Question: '''
public class Encryption {
private static final int[] encrypt = {2, 9, 3, 4, 6, 8, 1, 0};
private static final int[] decrypt = new int[8];
private static final int minLength = 10;
String encrypt (String password) {
if(password.length()<minLength) {
return password;
} else {
char[] arrayEncrypted = password.toCharArray();
for (int i = 0; i < encrypt.length; i++) {
arrayEncrypted[i] = (char) (arrayEncrypted[i]);
}
return String.valueOf(arrayEncrypted);
}
}
String decrypt (String password) {
if (password.length()<minLength) {
return password;
} else {
char[] arrayDecrypted = password.toCharArray();
for (int i = 0; i < arrayDecrypted.length; i++) {
arrayDecrypted[i] = (char) (arrayDecrypted[i]);
}
return String.valueOf(arrayDecrypted);
}
}
boolean isValidLength (String password) {
if (password.length()<minLength) {
return true;
} else {
return false;
}
}
int getMinLength(){
return minLength;
}
}
'''
This program is suppose to use a classic permutation function to encrypt data. The encryption function to be used in the encryption class is only(2, 9, 3, 4, 6, 8, 1, 0).
Each character in the password is moved to a new index according to the permutation. Since 2 is immediately followed by 9 in the permutation, the character at index 2 of the password must be reassigned to index 9. Similarly, the character in index 9 must be reassigned to index 3 and so on. The last reassignment completes the cycle by placing the character originally at index 0 into index 2.
Just checking because my program is very off, and I need some help to put it back on track. Below is a picture of what it is suppose to look like when compiled.

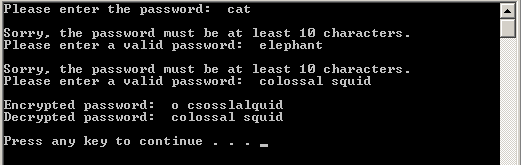
Answer: Look carefully at this line.
'''
arrayEncrypted[i] = (char) (arrayEncrypted[i]);
'''
Unless I'm totally misinterpreting it, what you're doing there is... actually, . You're taking the character found at position 'i' in the array, and placing it at position 'i'. What you want to do is something like
'''
encryptionResult[i] = (arrayEncrypted[encrypt[i]]);
'''
as you're trying to the characters.